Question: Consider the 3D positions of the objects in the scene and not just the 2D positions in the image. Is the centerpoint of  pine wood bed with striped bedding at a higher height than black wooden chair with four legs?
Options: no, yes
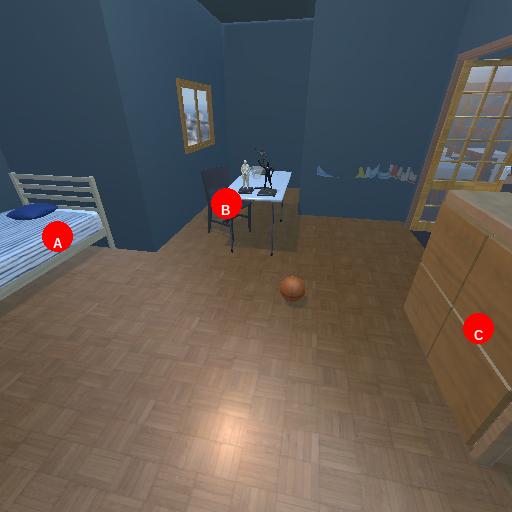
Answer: no